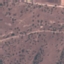
Land use / land cover class: HerbaceousVegetation